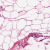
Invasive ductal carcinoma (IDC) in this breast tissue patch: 0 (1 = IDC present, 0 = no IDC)